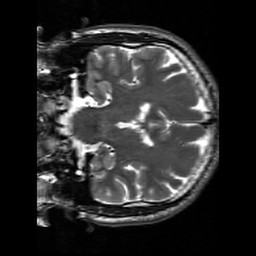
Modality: T2w
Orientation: coronal
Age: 33
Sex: male
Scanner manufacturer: siemens
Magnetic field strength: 3 T
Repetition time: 7 s
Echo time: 0.09 s